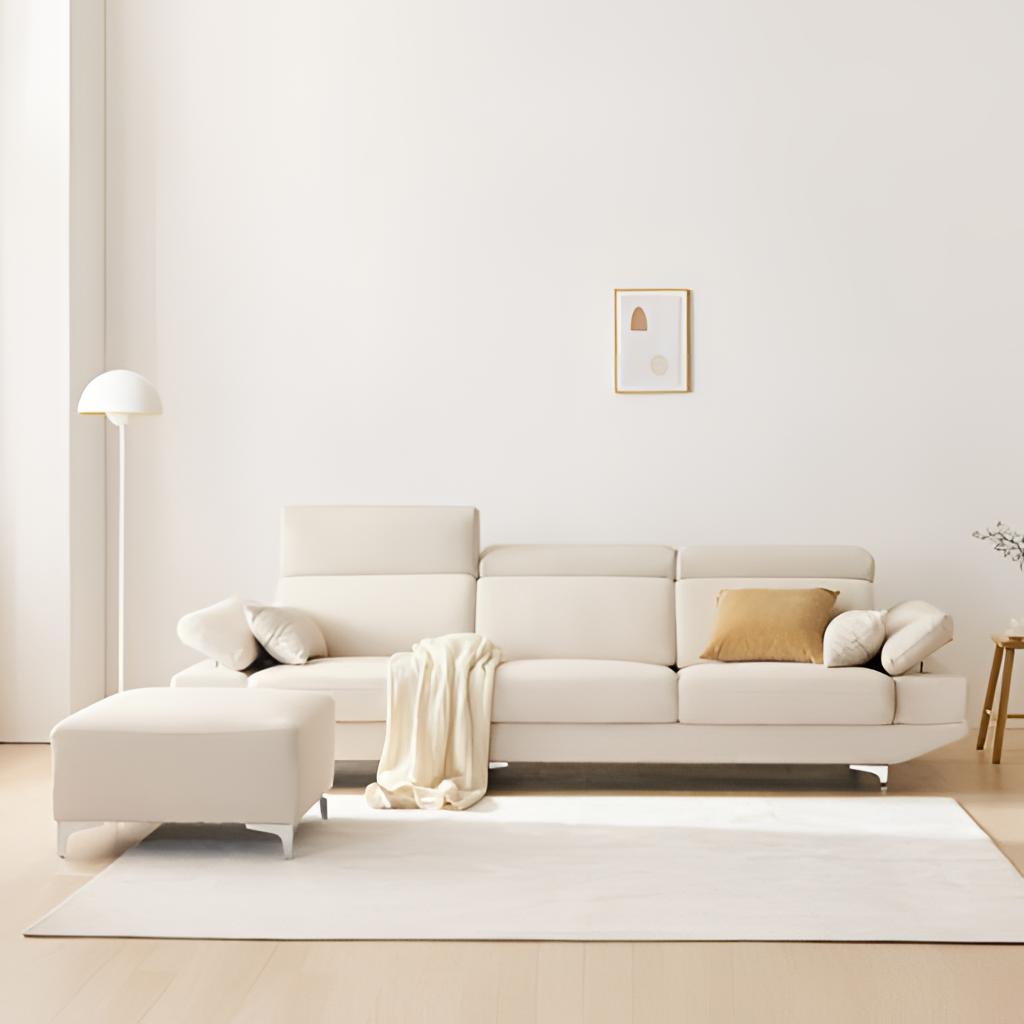
leather sofa, living room, minimalist, beige wood flooring, with plank pattern, beige paint wallpaper, with solid pattern